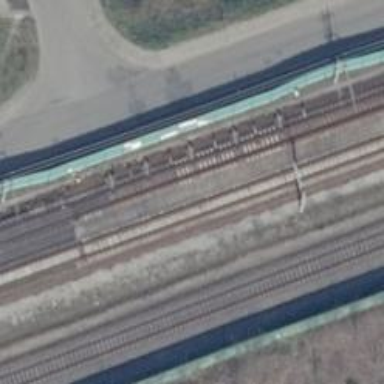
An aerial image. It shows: Railway switch with turnout to the right.